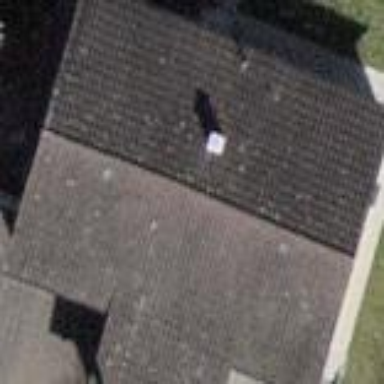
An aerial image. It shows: Building with tile roof.